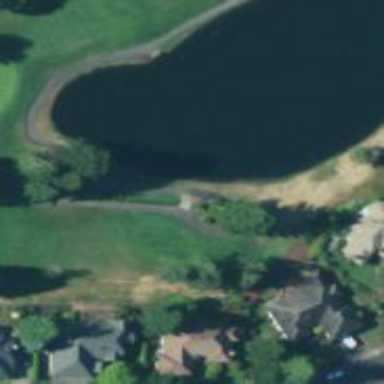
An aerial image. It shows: Path for golf carts.